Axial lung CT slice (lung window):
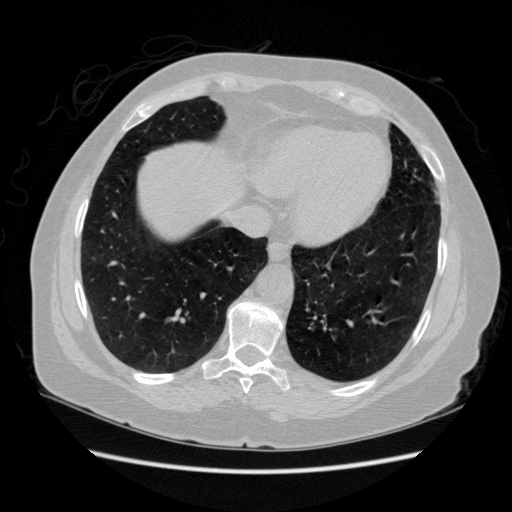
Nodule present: no